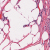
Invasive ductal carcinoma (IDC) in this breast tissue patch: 1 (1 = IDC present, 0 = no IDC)